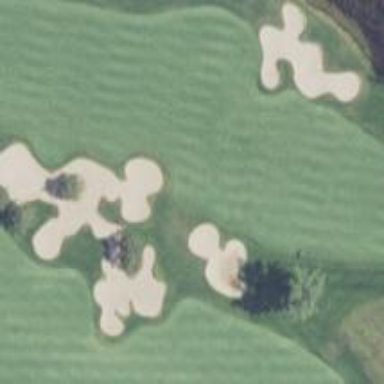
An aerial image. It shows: Sand bunker on golf course.